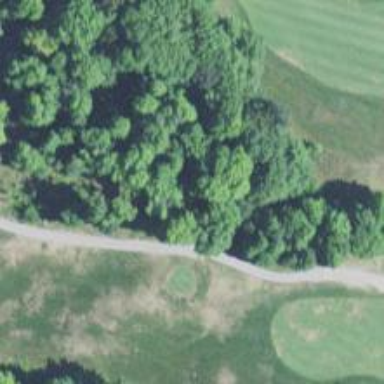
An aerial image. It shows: Path for both roads and golfers.